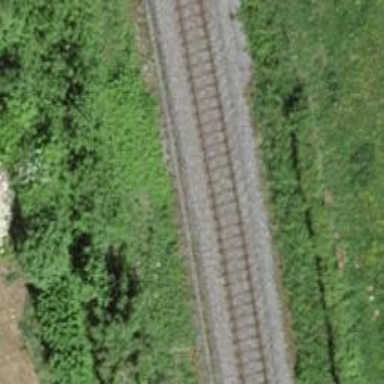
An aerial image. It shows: Single-track electrified railway with contact line.